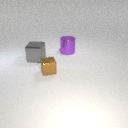
small brown metal cube in front of large purple metal cylinder